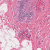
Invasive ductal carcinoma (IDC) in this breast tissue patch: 0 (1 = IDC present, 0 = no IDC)